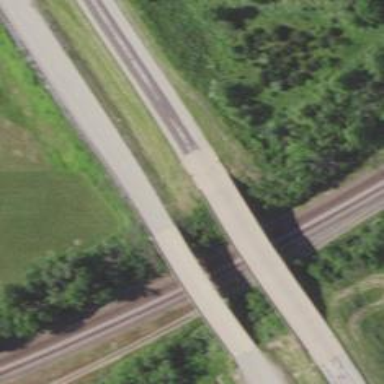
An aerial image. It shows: Trunk highway with expressway features.